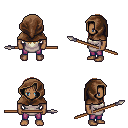
a pixel art fantasy rpg character, male body template, human, dark skin, white tunic, magenta pants, light blonde unkempt hairstyle, cloth hood, spear, four views (front, back, left, right), 2x2 character sprite sheet, small pixel art, hard edges, no anti-aliasing